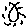
Label: sun